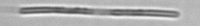
Label: Bacillariophyceae